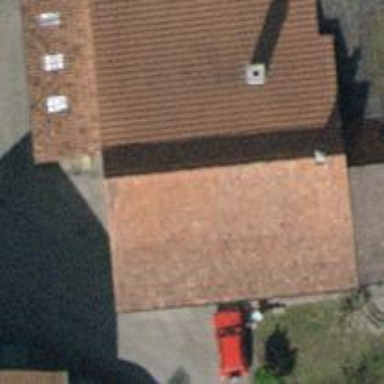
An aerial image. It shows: Furniture shop.